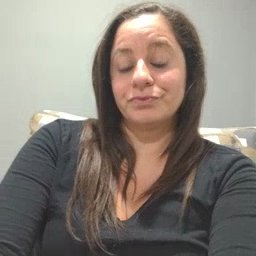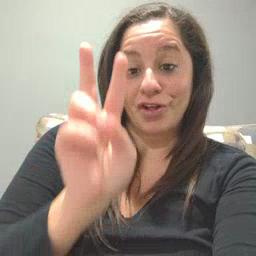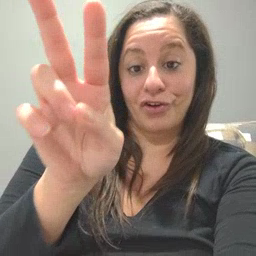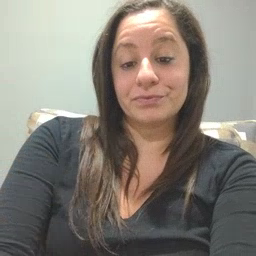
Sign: look